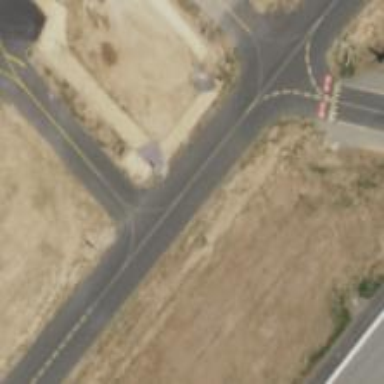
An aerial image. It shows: Image of taxiway at airport.